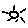
Label: sun